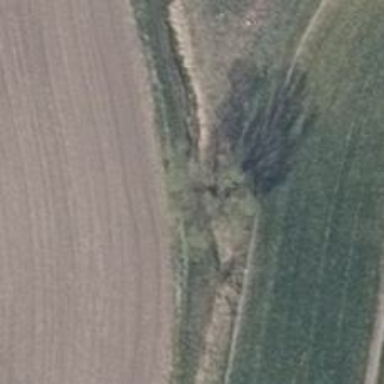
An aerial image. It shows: Deciduous broadleaved tree.